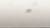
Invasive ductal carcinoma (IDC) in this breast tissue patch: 0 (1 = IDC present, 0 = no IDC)